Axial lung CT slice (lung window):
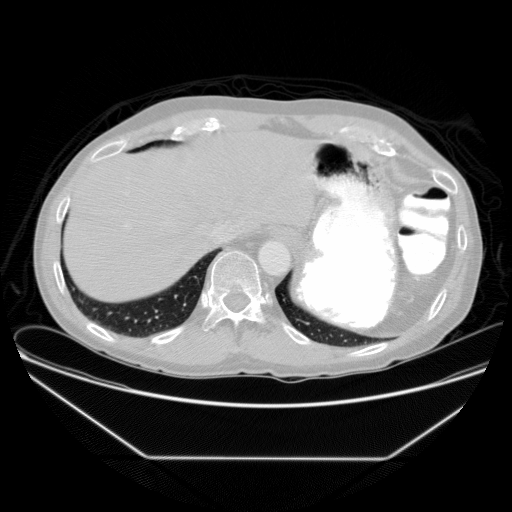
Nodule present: no